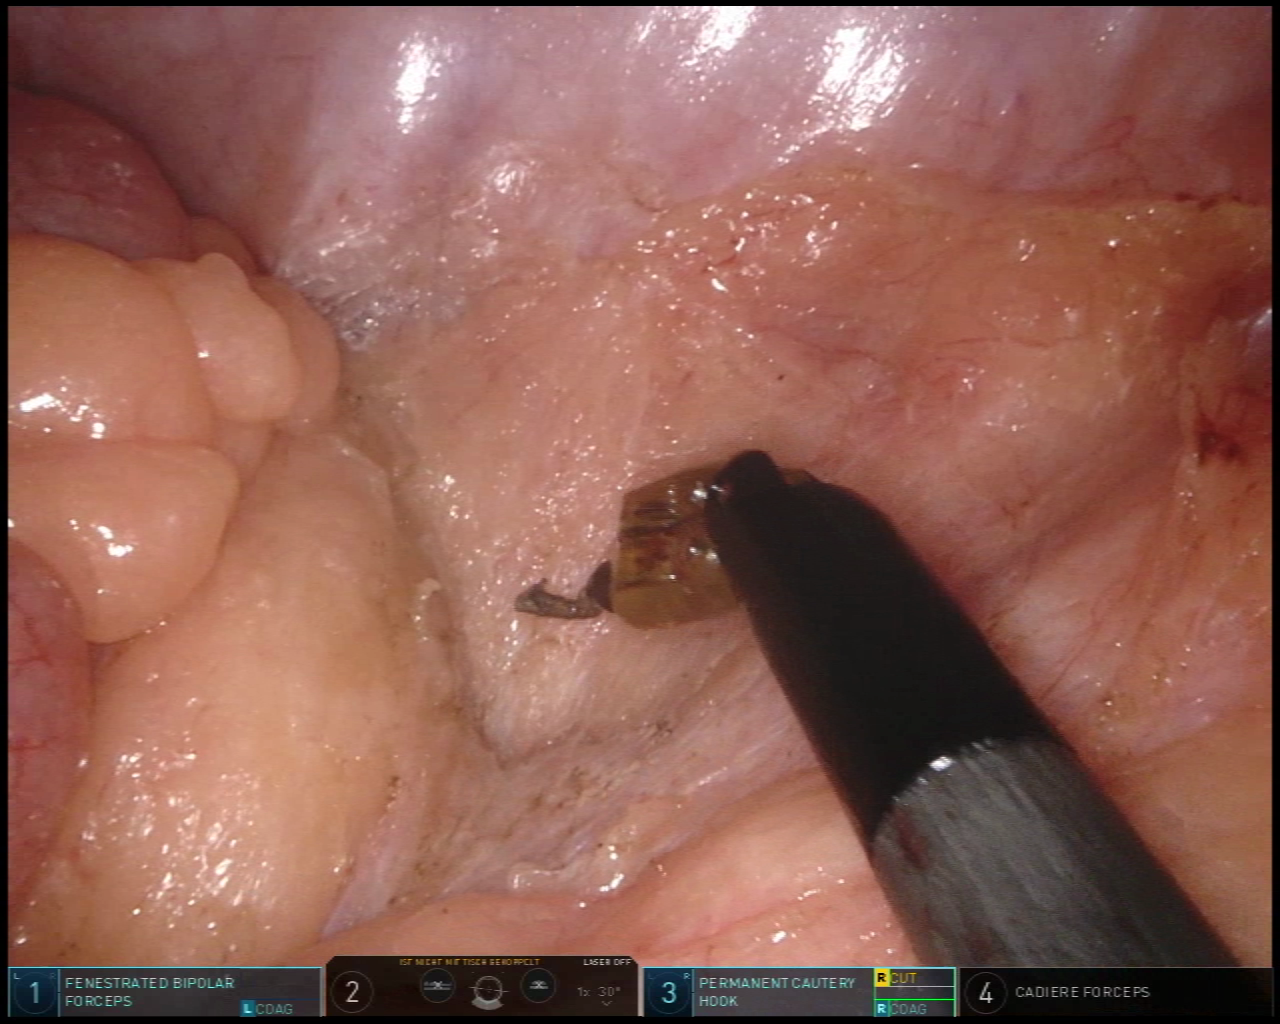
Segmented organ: colon
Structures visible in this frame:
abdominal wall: yes
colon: yes
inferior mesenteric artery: no
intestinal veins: no
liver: no
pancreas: no
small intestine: no
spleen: no
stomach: no
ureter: no
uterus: no
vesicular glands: no